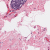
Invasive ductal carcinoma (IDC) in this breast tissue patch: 0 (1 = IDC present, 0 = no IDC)